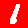
Digit: 1